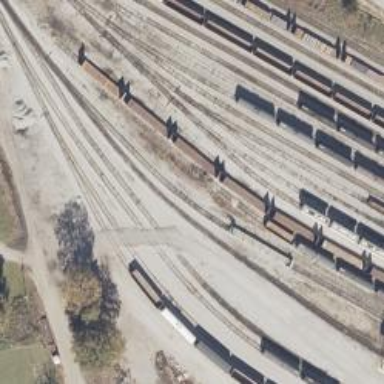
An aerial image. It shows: Railway yard in service.